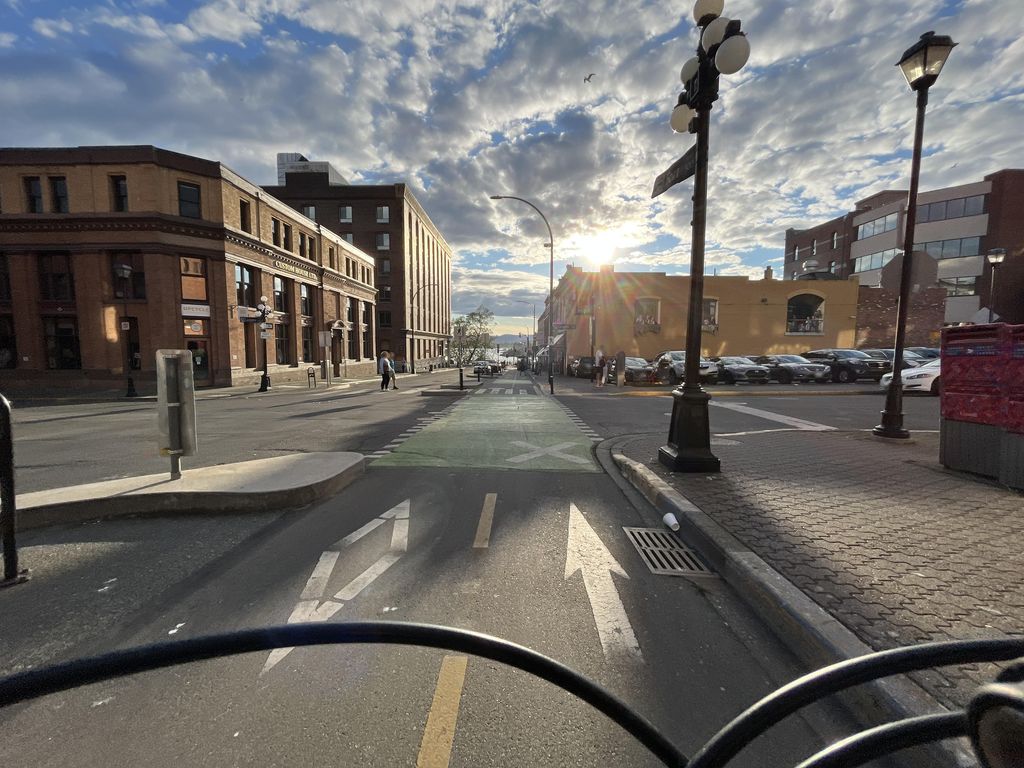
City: victoria